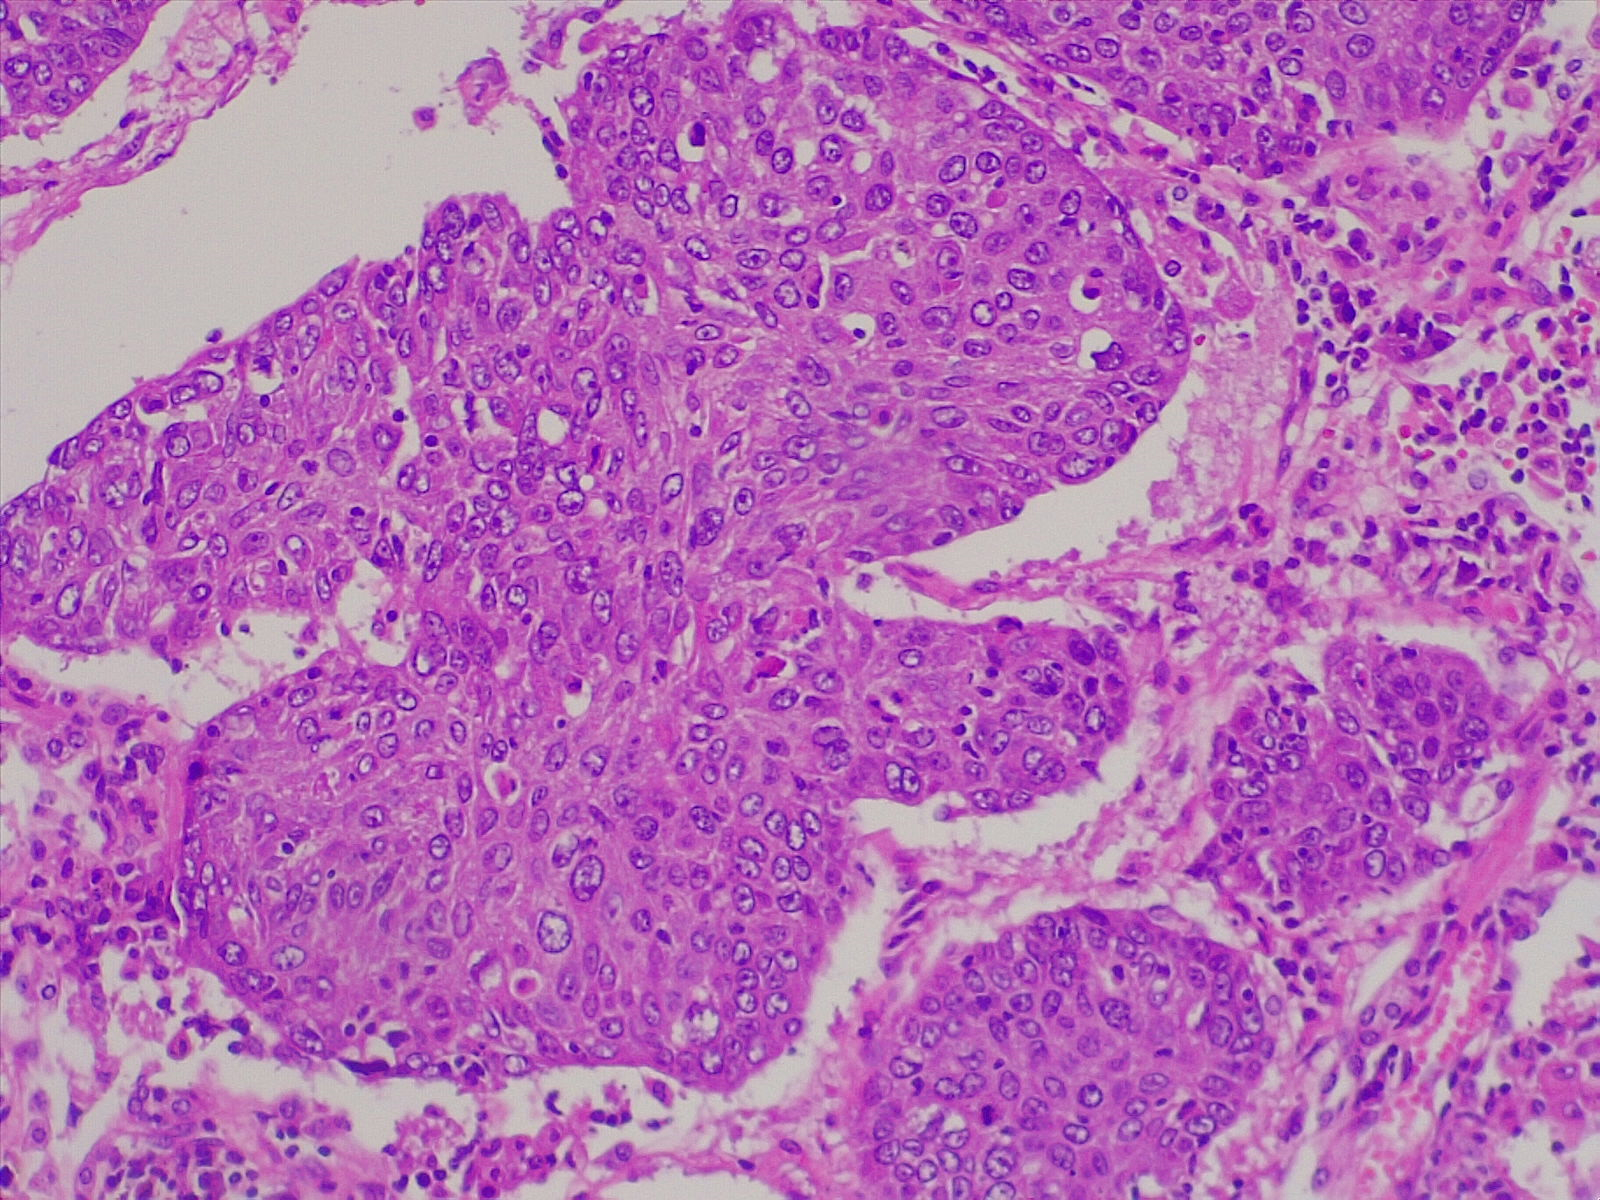
Label: lung squamous cell carcinoma, moderately differentiated